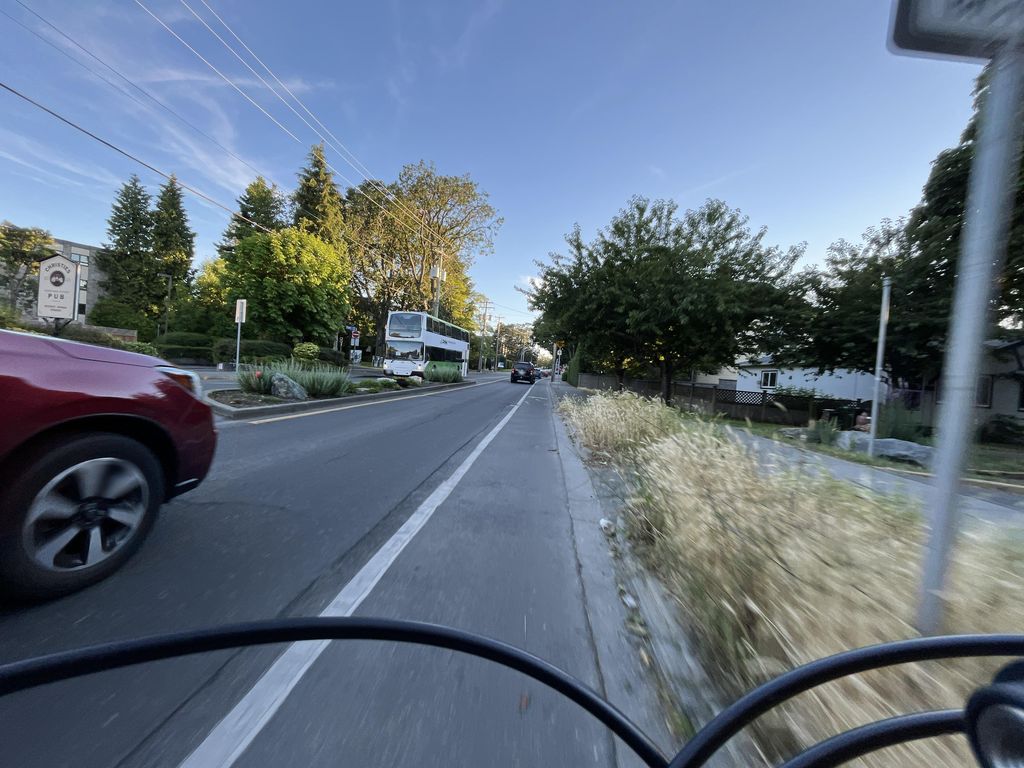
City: victoria